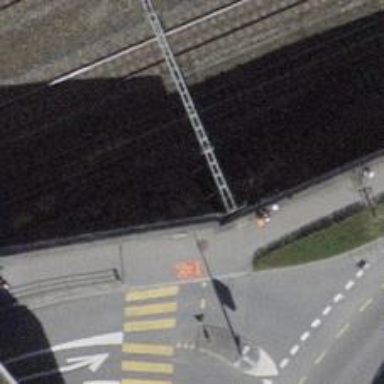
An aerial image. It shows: Railway buffer stop.